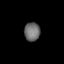
Tissue: lung
Cell type: Epithelial cells
Senescence score: 0.2195
Nuclear area (px): 290
Mean DAPI intensity: 108.362